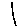
Label: line